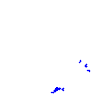
Particle: proton